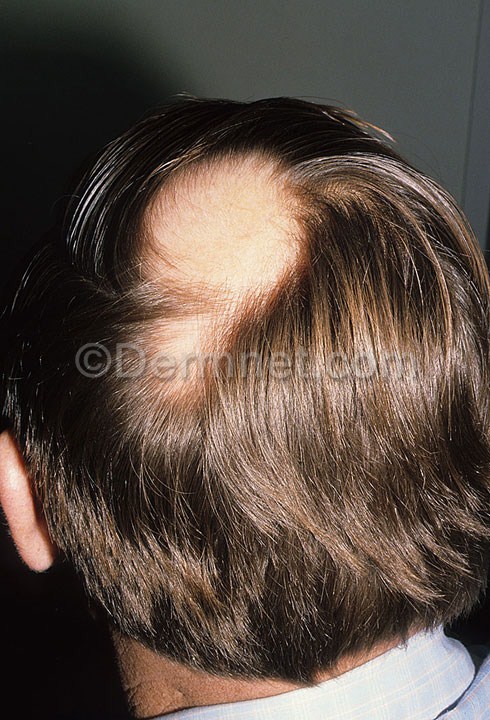
Disease: Nail Fungus and other Nail Disease